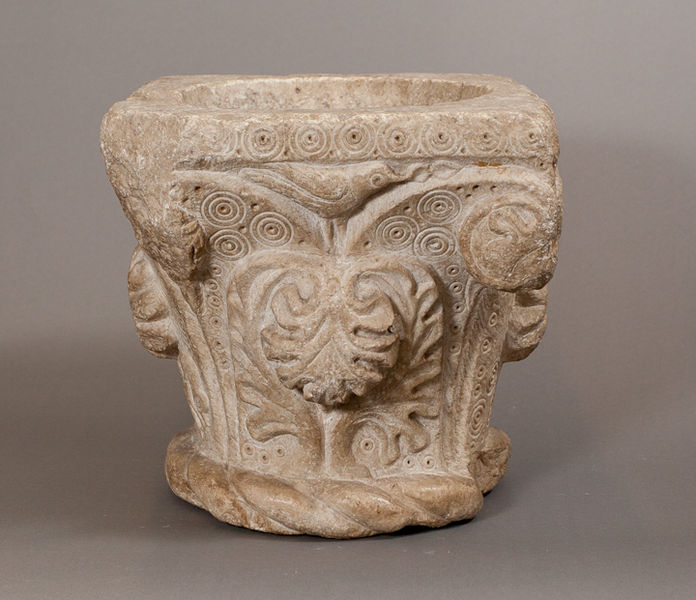
Titel: Carolingian Capital
Standort: Amherst (Massachusetts, USA)
Institution: Mead Art Museum, Amherst College
Schlagwörter: column, white, vase, greek, roman, stone, ornament, bird, fairy, photo, marble, ancient, leaves, antique, animal, circle, circles, leaf, fresco, carving, dust, bowl, colomn, ivory, marmor, carved, surface, sims, römisch, griechisch, 이것은 갈색용기처럼 생겼습니다., 이것은 돌로 이루어진것 같습니다., lon, alianthus, grieschich, weißyellow